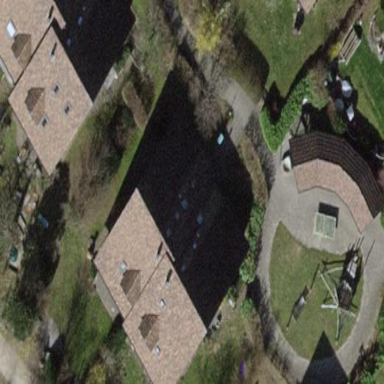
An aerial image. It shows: Terrace building.